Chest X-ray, AP view. Patient: 60 years old, sex M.
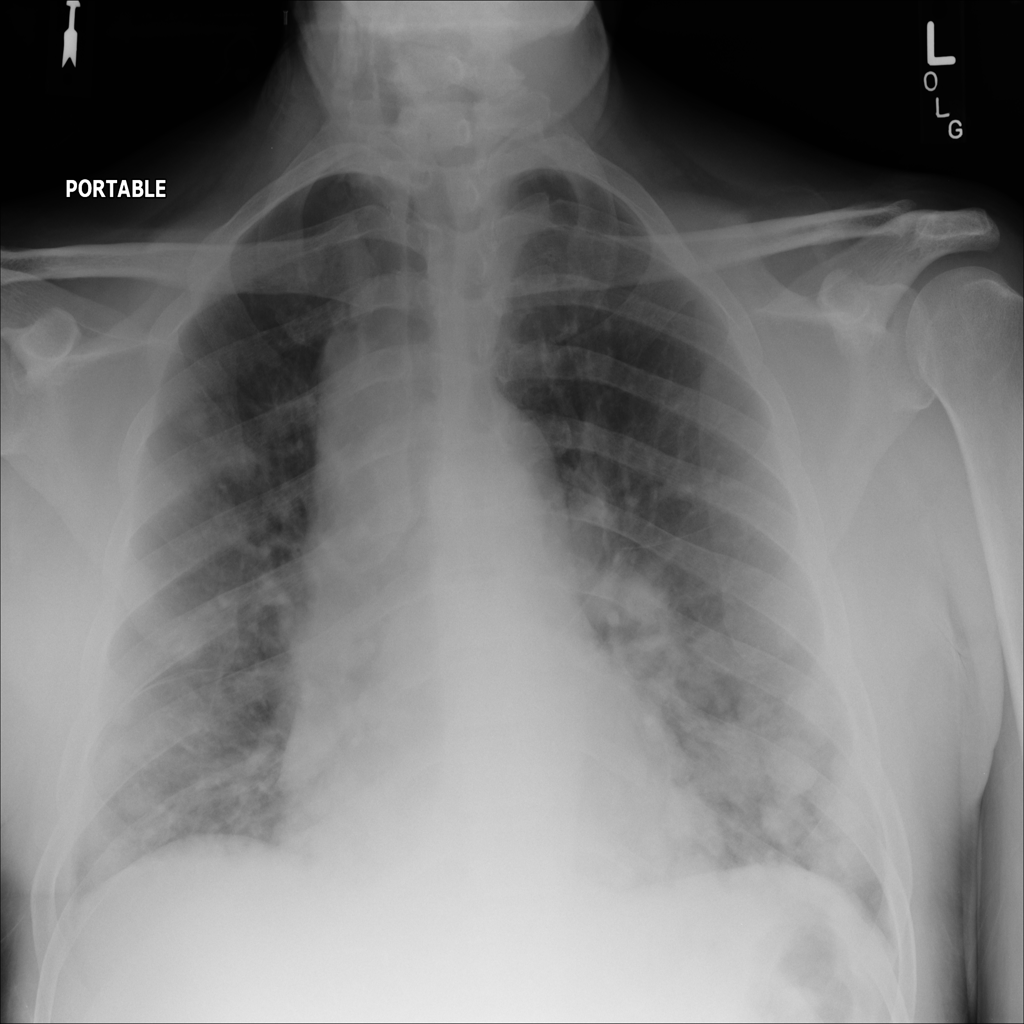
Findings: Mass, Nodule